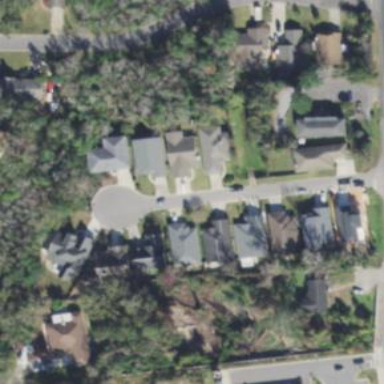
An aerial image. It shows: Residential area consisting of single-family homes.